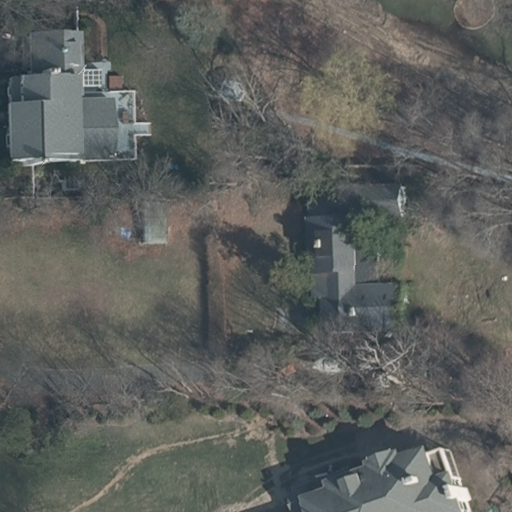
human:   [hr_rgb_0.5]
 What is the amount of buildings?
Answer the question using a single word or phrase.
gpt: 3

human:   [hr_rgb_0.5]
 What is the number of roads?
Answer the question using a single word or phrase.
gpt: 0

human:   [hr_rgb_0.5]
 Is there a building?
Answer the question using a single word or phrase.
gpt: yes

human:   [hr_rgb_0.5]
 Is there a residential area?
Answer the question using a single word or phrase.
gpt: yes

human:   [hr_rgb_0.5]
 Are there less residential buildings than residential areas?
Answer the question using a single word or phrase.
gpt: no

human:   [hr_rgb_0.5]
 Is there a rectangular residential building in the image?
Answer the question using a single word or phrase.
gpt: yes

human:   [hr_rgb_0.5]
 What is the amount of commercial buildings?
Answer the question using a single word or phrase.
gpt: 0

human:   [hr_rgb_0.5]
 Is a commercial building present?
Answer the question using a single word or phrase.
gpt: no

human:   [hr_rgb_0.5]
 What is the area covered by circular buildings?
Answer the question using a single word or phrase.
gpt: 0m2

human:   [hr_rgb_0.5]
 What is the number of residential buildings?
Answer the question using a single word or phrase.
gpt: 3

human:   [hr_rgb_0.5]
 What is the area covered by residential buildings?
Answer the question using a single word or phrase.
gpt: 1075m2

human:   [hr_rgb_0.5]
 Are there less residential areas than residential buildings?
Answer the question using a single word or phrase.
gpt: yes

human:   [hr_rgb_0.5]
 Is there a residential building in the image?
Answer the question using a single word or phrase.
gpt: yes

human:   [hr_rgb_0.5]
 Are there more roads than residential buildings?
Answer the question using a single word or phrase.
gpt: no

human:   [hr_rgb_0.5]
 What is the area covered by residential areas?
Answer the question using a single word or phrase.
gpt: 10595m2

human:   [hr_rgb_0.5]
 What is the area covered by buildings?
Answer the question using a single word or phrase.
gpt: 1075m2

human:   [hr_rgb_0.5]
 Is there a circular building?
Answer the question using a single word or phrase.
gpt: no

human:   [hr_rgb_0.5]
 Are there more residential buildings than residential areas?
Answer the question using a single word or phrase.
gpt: yes

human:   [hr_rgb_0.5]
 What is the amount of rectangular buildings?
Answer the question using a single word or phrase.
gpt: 1

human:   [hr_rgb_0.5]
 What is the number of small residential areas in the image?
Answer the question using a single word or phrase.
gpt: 0

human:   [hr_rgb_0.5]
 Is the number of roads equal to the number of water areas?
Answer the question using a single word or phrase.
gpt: yes

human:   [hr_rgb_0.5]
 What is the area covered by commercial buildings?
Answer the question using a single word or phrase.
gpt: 0m2

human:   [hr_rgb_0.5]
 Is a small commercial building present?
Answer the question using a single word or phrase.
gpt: no

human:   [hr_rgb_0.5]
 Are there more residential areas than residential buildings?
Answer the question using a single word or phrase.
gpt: no

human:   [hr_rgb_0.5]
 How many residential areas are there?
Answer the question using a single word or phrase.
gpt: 1

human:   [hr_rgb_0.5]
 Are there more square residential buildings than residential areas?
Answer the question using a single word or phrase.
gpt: no

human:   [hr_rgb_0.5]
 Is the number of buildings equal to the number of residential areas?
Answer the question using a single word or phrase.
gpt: no

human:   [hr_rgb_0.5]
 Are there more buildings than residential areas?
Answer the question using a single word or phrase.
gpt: yes

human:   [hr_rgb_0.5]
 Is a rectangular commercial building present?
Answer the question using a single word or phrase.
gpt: no

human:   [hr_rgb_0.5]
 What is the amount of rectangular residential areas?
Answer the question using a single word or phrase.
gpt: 1

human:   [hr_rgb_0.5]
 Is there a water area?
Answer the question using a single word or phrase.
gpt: no

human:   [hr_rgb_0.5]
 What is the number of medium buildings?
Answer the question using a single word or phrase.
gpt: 0

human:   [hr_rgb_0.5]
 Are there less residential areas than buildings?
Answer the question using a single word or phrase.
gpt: yes

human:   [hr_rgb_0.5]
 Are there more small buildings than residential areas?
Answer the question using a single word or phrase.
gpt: no

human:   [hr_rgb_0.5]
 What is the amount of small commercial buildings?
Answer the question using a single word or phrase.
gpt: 0

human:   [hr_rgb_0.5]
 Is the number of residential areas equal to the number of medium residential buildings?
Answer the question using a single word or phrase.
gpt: no

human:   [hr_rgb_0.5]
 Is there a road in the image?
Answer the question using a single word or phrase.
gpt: no

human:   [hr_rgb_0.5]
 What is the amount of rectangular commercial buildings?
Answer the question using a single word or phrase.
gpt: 0

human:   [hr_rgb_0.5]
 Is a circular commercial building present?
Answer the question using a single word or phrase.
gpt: no

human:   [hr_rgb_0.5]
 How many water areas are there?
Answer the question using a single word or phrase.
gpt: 0

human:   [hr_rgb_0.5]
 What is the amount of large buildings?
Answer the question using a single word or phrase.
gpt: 2

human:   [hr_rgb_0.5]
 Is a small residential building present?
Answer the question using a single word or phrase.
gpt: yes

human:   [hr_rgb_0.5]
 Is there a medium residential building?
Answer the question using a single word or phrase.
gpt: no

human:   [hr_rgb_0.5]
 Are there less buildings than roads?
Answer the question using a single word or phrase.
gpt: no

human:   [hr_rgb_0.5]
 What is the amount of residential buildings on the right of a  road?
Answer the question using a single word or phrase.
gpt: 0

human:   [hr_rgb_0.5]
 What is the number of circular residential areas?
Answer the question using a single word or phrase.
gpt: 0

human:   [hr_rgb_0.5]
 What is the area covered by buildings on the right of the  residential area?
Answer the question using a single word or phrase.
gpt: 1075m2

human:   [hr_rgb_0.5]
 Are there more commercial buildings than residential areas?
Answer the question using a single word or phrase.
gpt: no

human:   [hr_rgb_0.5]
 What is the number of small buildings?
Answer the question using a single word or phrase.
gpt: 1

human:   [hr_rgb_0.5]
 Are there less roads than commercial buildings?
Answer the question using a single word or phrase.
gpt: no

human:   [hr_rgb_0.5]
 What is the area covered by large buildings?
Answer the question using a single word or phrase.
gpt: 1050m2

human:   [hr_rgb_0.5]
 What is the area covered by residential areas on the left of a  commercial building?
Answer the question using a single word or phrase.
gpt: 0m2

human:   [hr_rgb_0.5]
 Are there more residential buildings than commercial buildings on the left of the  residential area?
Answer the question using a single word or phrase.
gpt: yes

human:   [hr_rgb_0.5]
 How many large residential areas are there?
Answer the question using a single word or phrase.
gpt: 1

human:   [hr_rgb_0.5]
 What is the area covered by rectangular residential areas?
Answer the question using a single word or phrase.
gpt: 10595m2

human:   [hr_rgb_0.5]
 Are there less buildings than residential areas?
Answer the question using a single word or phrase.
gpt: no

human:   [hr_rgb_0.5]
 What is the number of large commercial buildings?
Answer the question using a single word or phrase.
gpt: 0

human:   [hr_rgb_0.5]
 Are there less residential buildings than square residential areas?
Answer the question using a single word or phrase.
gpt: no

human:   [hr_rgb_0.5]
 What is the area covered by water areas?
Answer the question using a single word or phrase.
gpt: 0m2

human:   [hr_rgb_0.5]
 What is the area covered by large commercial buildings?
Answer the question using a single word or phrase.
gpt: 0m2

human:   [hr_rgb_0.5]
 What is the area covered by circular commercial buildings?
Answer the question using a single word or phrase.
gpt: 0m2

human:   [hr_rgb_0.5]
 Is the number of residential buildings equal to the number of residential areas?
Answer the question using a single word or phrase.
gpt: no

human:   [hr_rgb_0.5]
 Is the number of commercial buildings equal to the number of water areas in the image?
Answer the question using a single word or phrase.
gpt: yes

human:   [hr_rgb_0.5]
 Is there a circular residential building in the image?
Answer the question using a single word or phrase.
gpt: no